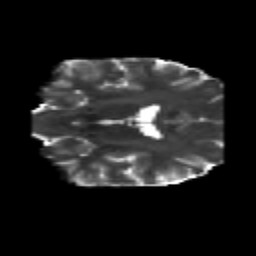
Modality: T2w
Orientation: coronal
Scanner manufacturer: siemens
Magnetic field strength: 3 T
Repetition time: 6.8 s
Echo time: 0.093 s